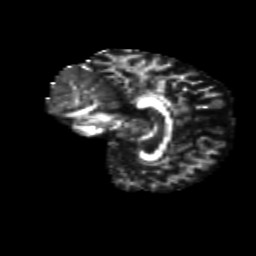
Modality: FA
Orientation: sagittal
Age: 52
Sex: female
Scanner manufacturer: siemens
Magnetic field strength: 3 T
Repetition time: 8.6 s
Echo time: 0.095 s